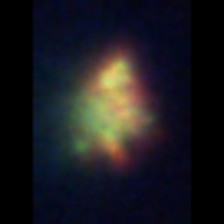
Taxon: Unknown_detritus
Group: Unknown